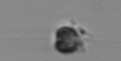
Label: Apedinella